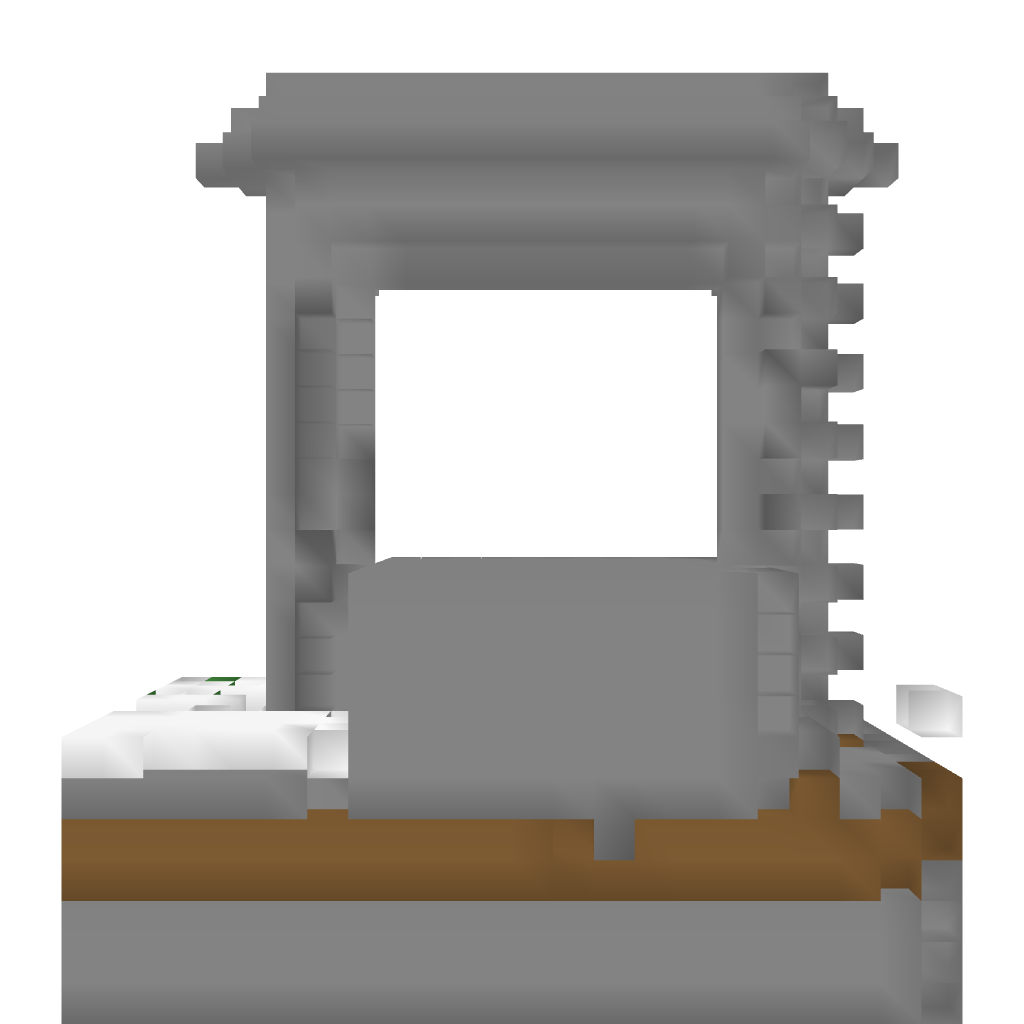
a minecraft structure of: skeleton grinder bad low quality